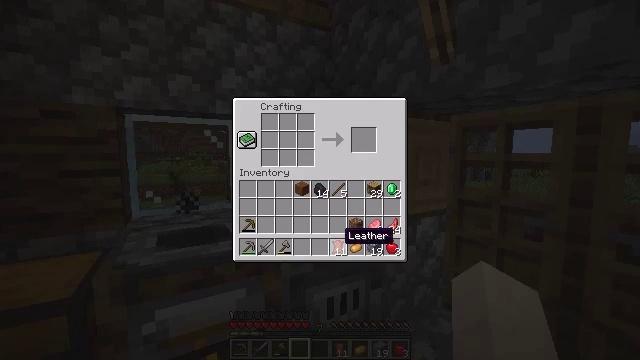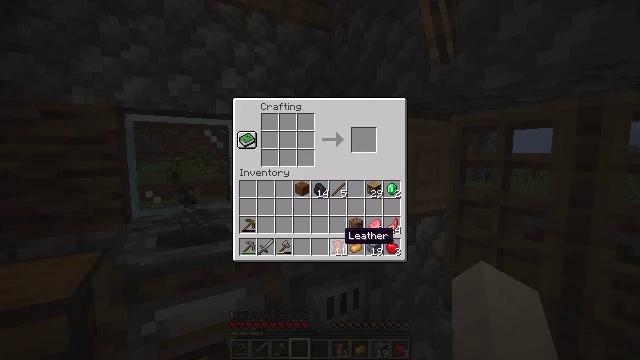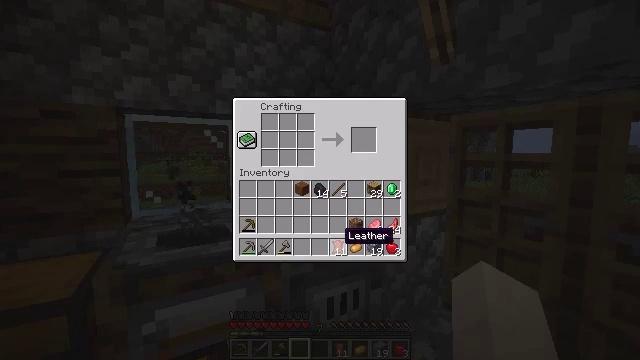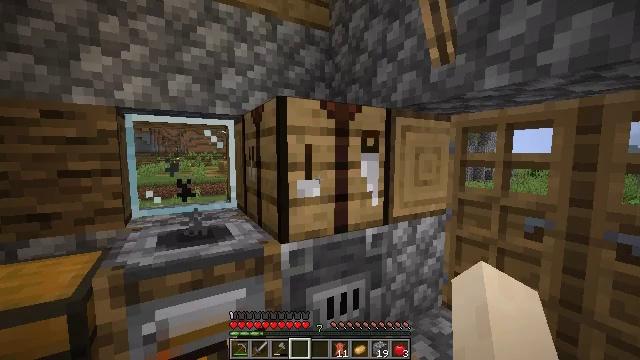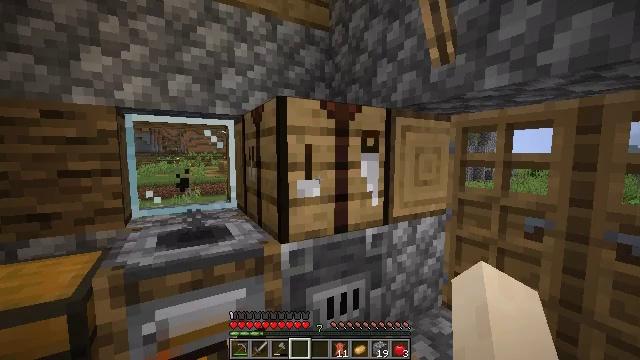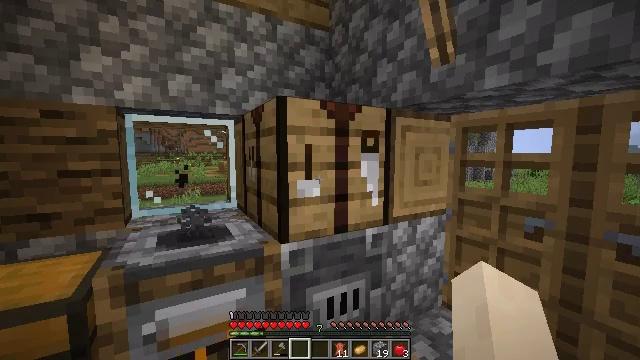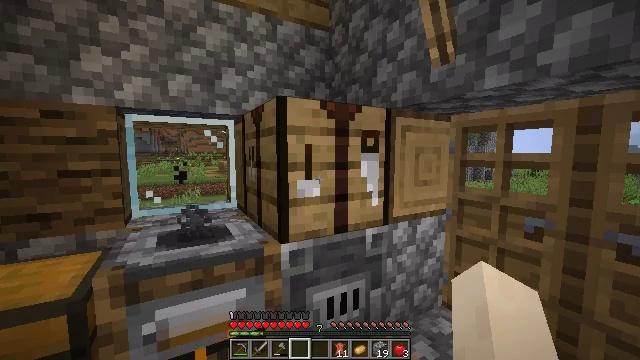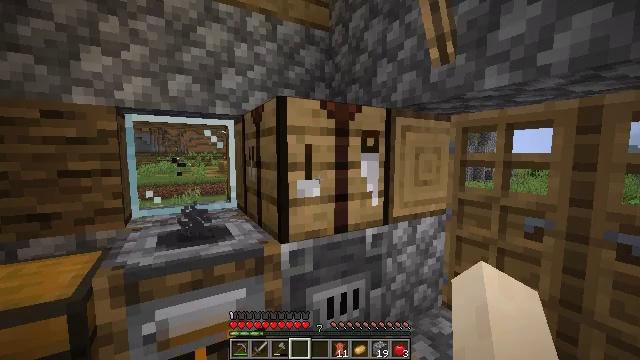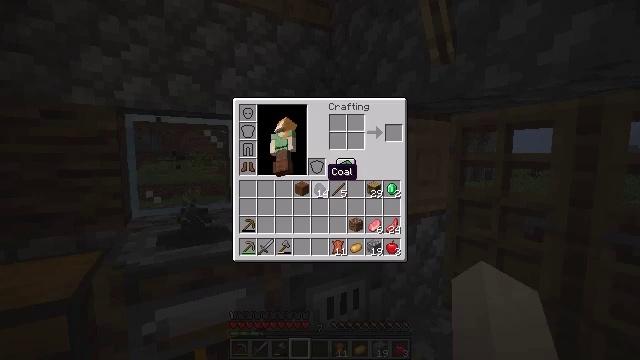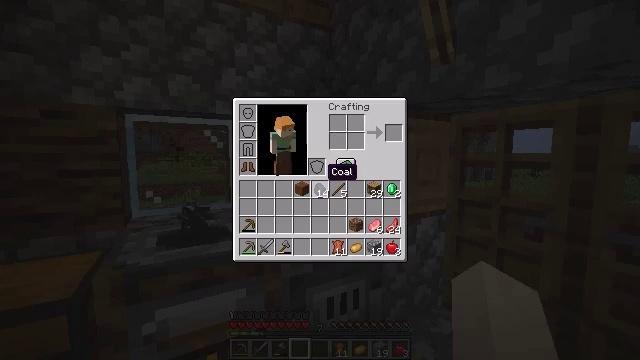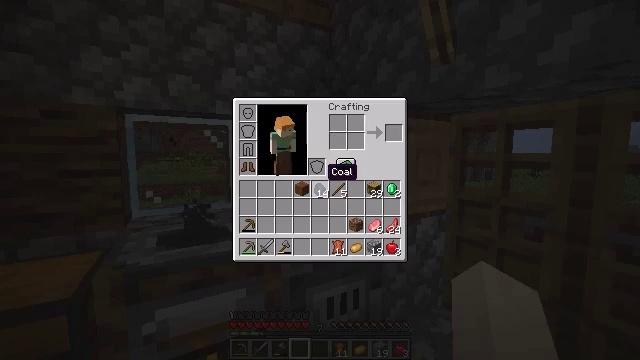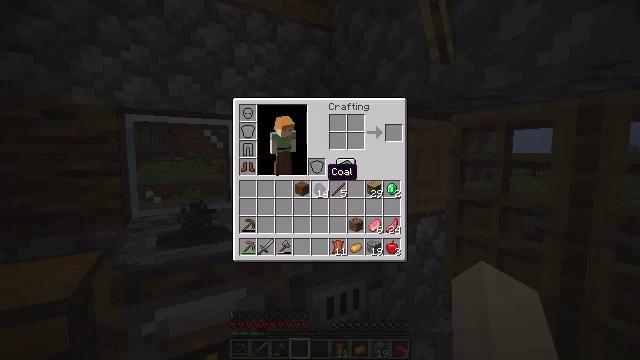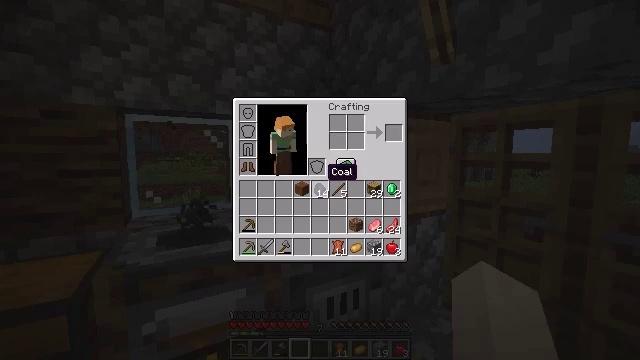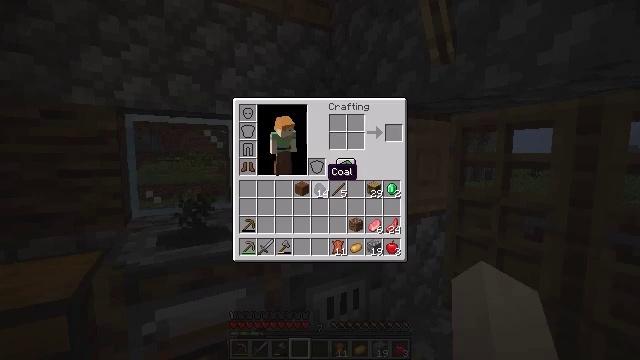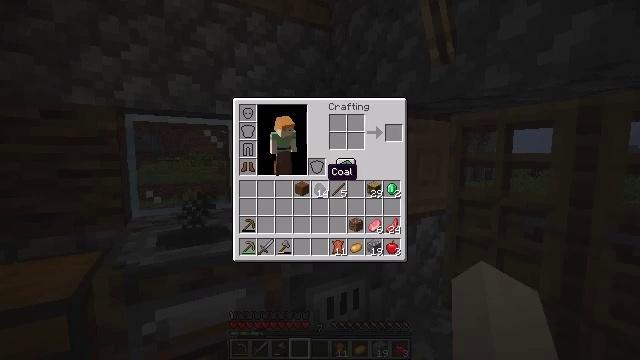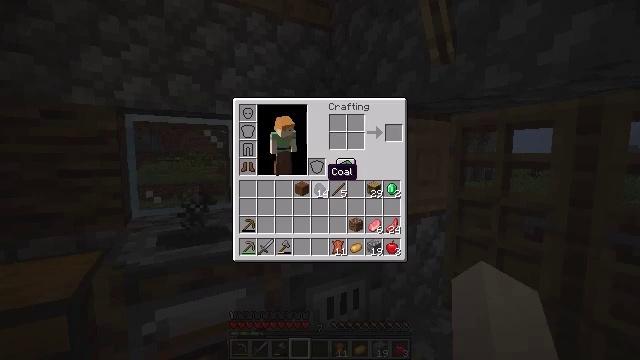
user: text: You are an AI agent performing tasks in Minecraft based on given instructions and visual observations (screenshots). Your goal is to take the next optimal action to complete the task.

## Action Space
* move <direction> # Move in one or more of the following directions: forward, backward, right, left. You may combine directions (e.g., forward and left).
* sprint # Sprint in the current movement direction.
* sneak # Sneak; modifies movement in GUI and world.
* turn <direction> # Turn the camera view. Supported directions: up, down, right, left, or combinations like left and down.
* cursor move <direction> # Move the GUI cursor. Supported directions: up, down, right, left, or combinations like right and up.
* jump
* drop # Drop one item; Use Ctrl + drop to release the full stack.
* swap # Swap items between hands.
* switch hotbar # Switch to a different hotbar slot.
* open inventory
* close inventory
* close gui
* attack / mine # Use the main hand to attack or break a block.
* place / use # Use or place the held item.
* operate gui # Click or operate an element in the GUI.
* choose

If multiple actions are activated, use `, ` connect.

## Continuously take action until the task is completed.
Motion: motion action
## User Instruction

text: Create leather leggings using leather.
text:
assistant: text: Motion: no_op
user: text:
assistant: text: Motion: no_op
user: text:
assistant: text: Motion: no_op
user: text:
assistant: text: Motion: close gui
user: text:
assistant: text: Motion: no_op
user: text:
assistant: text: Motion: no_op
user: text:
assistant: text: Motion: no_op
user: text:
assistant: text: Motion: open inventory
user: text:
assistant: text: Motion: open inventory
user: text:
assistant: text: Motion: open inventory
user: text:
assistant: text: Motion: open inventory
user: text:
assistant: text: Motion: no_op
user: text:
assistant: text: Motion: no_op
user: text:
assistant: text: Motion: no_op
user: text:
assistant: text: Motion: no_op
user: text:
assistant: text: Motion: no_op
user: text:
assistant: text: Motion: no_op
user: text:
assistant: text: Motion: no_op
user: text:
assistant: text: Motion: no_op
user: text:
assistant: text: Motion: no_op
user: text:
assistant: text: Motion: no_op
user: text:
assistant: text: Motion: turn left and down, use / place
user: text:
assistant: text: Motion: use / place
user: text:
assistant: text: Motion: use / place
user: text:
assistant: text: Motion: no_op
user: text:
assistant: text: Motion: turn right and down
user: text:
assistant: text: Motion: cursor move right and down
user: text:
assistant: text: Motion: cursor move up
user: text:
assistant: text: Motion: cursor move down
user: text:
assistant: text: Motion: no_op